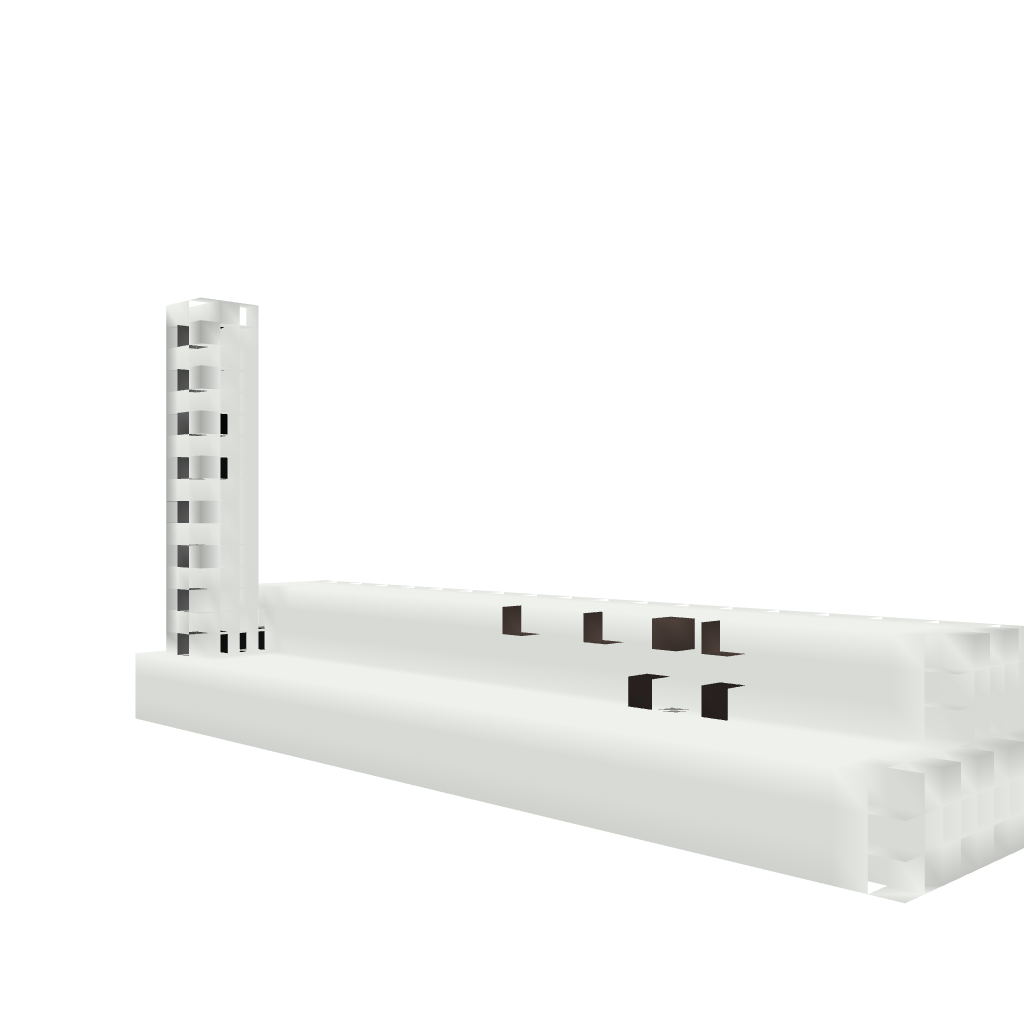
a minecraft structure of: A redstone cannon.